Question: Count the number of objects in the diagram.
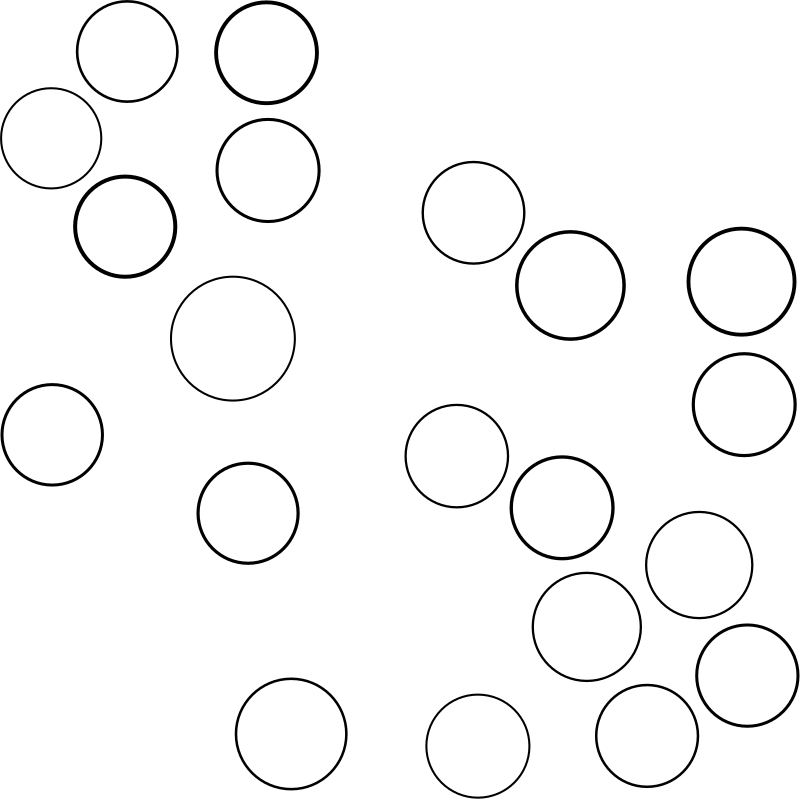
Answer: 20